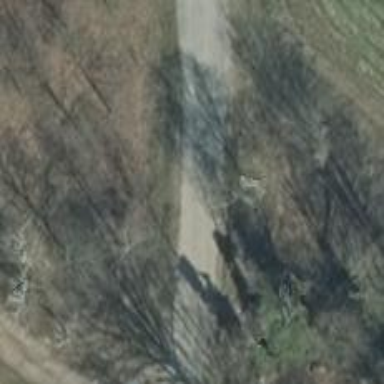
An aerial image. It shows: Tertiary road with gravel surface.